Question: this is my html code :
'''
<div class="form-group has-feedback has-errors" id="password-group">
<input type="password" value="" name="password" placeholder="New Password" class="form-control" id="password">
<span class="glyphicon glyphicon-lock form-control-feedback has-error"></span>
<p class="help-block" id="password-error">The password must be at least 6 characters.</p><p class="help-block" id="password-error">The password confirmation does not match.</p>
</div>
'''
and this screen cap of my form :

Normally the form should have the error style( in red).so what I've missed here?
Note I'm using Jquery to add the error tags, I'm using server validation via JSON :
'''
$form.find('.form-group').removeClass('has-errors');
$form.find('.form-group').addClass('has-errors');
var field = errors[key];
for ( var i = 0; i < field.length; i++) {
var $group = $form.find('#' + key + '-group');
//add the error class and set the error text
$group.remove('#' + key + '-error');
$group.append('<p id="'+ key + '-error" class="help-block">'+ field[i]+'</p>');
}
'''
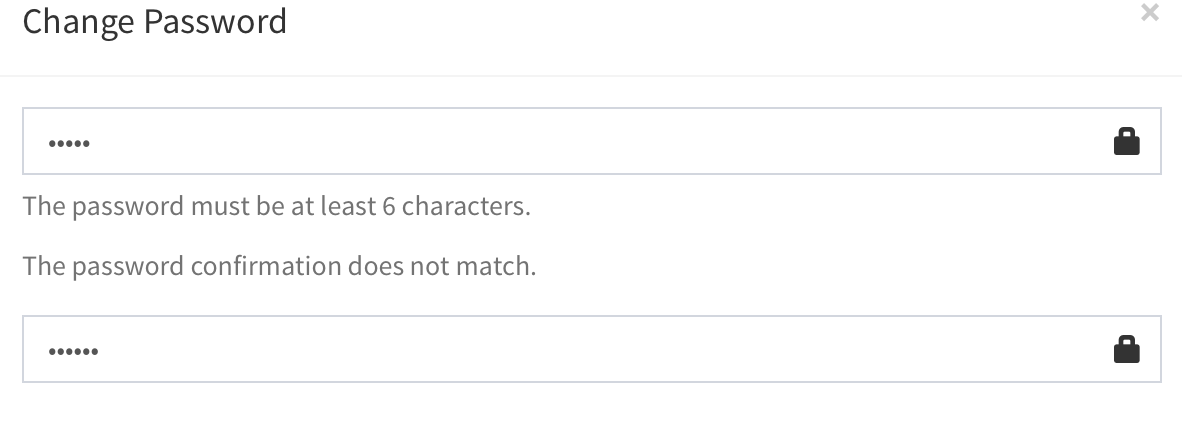
Answer: Your code says 'has-errors', but the Bootstrap class is just 'has-error'
Also thought I should point out that it looks like your javascript is generating two different elements with 'id="password-error"'. Multiple elements with the same id attribute is not valid HTML.